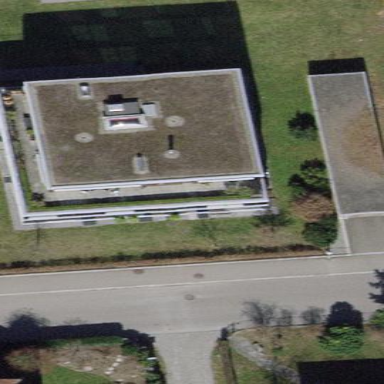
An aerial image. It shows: Building with apartments featuring tiled roof.